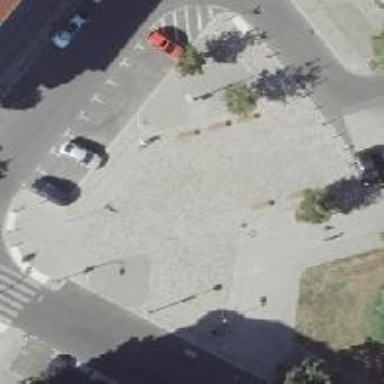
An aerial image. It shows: Pedestrian area with sett surface.